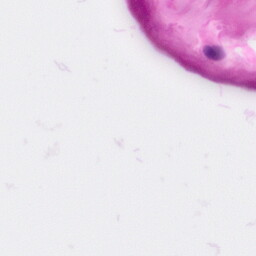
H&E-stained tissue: Pancreatic